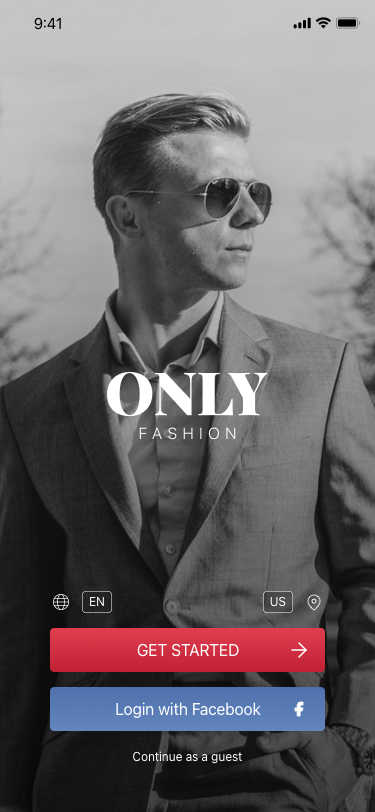
Text in this UI design:
Continue as a guest